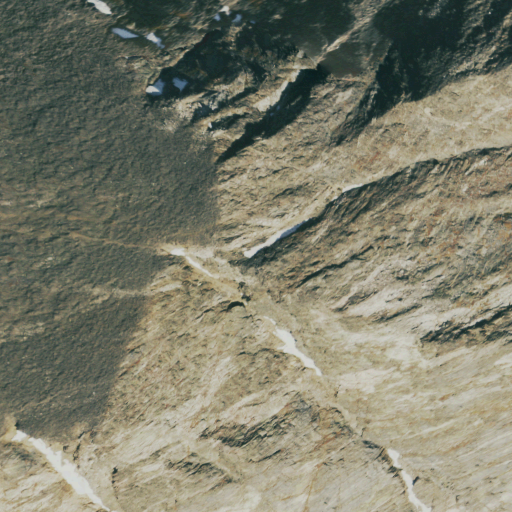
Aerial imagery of mountain in Colorado named Ypsilon Mountain containing grassland, barren land, snow, and shrub